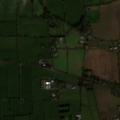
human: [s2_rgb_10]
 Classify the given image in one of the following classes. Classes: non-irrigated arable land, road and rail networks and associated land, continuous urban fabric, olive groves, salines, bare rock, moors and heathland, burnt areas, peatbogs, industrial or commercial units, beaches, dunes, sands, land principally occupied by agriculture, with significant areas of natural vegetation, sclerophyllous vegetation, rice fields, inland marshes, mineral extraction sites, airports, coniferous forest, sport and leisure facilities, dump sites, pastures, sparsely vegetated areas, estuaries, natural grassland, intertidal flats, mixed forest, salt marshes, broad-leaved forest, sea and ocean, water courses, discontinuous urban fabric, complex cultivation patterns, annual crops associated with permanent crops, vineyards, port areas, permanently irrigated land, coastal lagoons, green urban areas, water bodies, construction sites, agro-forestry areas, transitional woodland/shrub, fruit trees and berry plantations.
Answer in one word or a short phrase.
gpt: discontinuous urban fabric, non-irrigated arable land, pastures